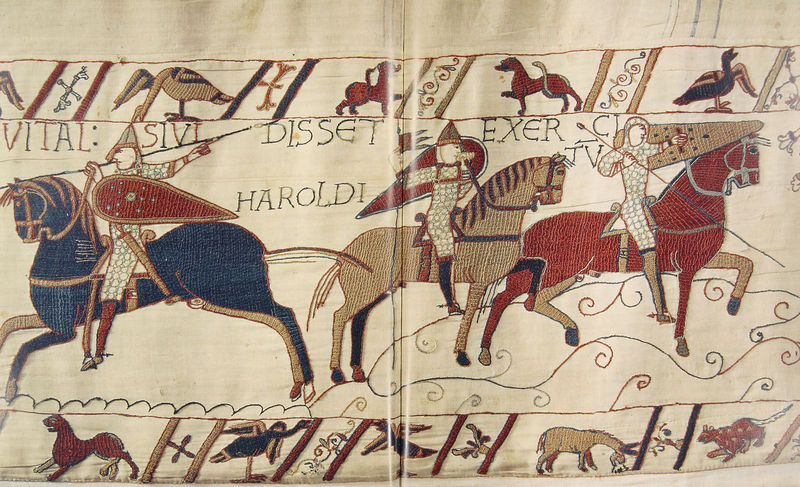
Titel: Teppich von Bayeux
Institution: Bayeux, Städtisches Museum
Schlagwörter: angriff, blau, kämpfer, vogel, gelb, hund, rot, tiere, tuch, teppich, vögel, stickerei, stoff, england, gotik, esel, pferd, pferde, reiter, schrift, schlacht, lanze, einfach, wandteppich, handarbeit, ornamente, schild, schaf, buch, schilder, schwert, text, soldat, schlange, helm, ritter, jagd, rüstung, sieg, wappen, mischwesen, mittelalter, eroberung, krieger, löwe, speer, speere, huhn, fot, wilhelm, latein, karolingisch, kamf, textilbild, bayeux, hastings, tv, vital, teppich von bayeux, normannen, haroldi, schildee, baieux, harold, ci, disset, exerci, sivi, exer, textilarbeit, haroldei, vitak, brlai, eonfach